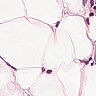
Metastatic tissue present: yes